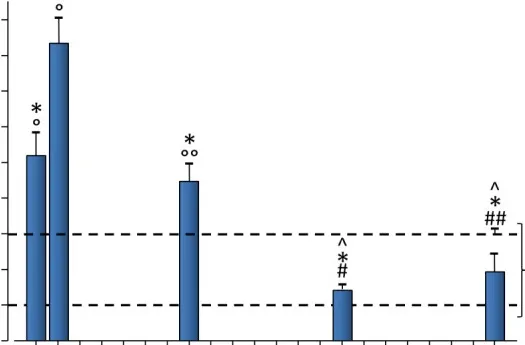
Patient serum-induced ex vivo C5b-9 deposition . (A) HMEC-1 were incubated for 2 h with serum (diluted 1:2 with test medium, HBSS with 0.5% BSA) from the patient or with a control serum pool. At the end of incubation, cells were washed, fixed, and stained with rabbit anti-human complement C5b-9 complex antibody followed by FITC-conjugated secondary antibody. Fluorescence microscopy was used to view the fluorescent staining on endothelial cell surface, and the HMEC-1 area covered by C5b-9 staining was calculated by automatic edge detection (Image J software) in 15 high power fields. For each sample, the highest and the lowest values were discarded and the mean of the other 13 fields was calculated, and values were expressed as the percentage of C5b-9 deposits induced by a pool of sera from 10 healthy controls run in parallel (reference 100%). Dashed lines indicate upper and lower limit of normal range.
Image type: chart (chart)